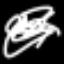
Label: squiggle